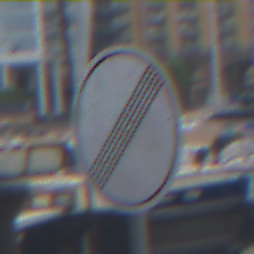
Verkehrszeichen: EndeSaemtlicherBegrenzungen
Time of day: MorningAfternoon
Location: Outdoor (Urban)
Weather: Overcast
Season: NotSpecified
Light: Natural